Question: I understand the advantages of <URL> about testable, clean code, which successfully stick the ideas in my mind through excellent pictures like this:

I <URL> posts that explain the meaning of abstract classes, but it's still not clear to me: Since I can achieve through interfaces, and I can delegate tasks to my dependencies through composition, where should I use abstract classes, or even base concrete classes?
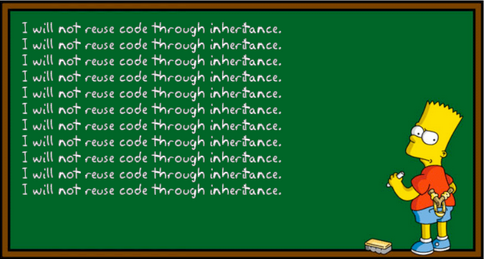
Answer: One advantage is . An abstract class can provide default implementations. You can override only the methods you want, without needing to implement all the others at all.
For example, Java's MouseListener interface has five methods; and the abstract class MouseAdapter provides default implementations of those. An implementation based on extending the abstract class MouseAdapter needs to implement only the desired methods.
Another advantage is that . For example, the C++ non-virtual idiom uses this to allow a superclass method to enforce the method contract before and after delegating to a subclass method.